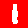
Digit: 1